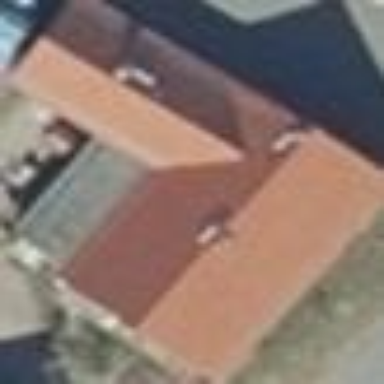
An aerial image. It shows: Simple house.